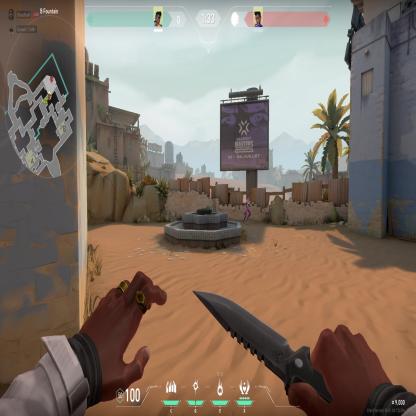
Label: enemy